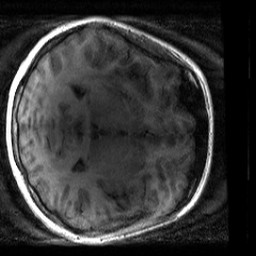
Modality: T1w
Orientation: axial
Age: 19
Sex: female
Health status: healthy
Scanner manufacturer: siemens
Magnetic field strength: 3 T
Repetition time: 2 s
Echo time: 0.00232 s